Interaction volume radius: 5 \u00c5
Interaction volume height: 40 \u00c5
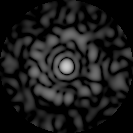
Disorder parameter: 0.8274